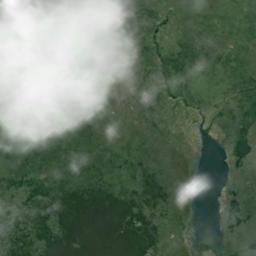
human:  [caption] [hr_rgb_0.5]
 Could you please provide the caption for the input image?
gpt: The stratus clouds are located above the land covered by dense vegetation while a lake and a river are on the land .

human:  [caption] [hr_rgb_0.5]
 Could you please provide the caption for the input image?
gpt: The white cloud is above green land and a lake .

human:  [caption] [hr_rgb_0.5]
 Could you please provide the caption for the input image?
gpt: White clouds on green earth .

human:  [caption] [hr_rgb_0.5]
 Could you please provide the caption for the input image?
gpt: A white cloud floats above the forest and river .

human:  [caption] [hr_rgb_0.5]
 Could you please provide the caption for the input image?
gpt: There are firm white clouds over a green land .